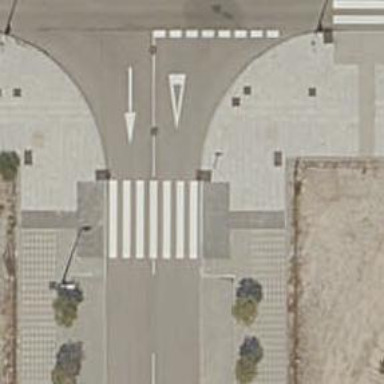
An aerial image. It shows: Uncontrolled road crossing.